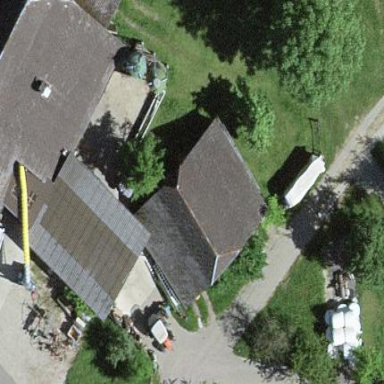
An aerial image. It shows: Barn.